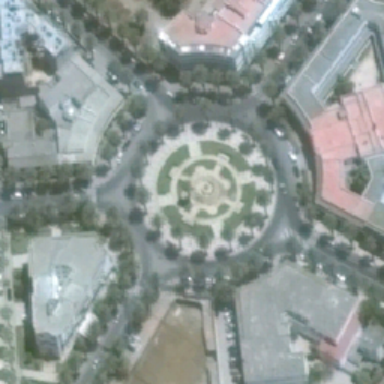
On the right-hand side of the square there was a circle with six strips of vegetation spreading across the belt .